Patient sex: M
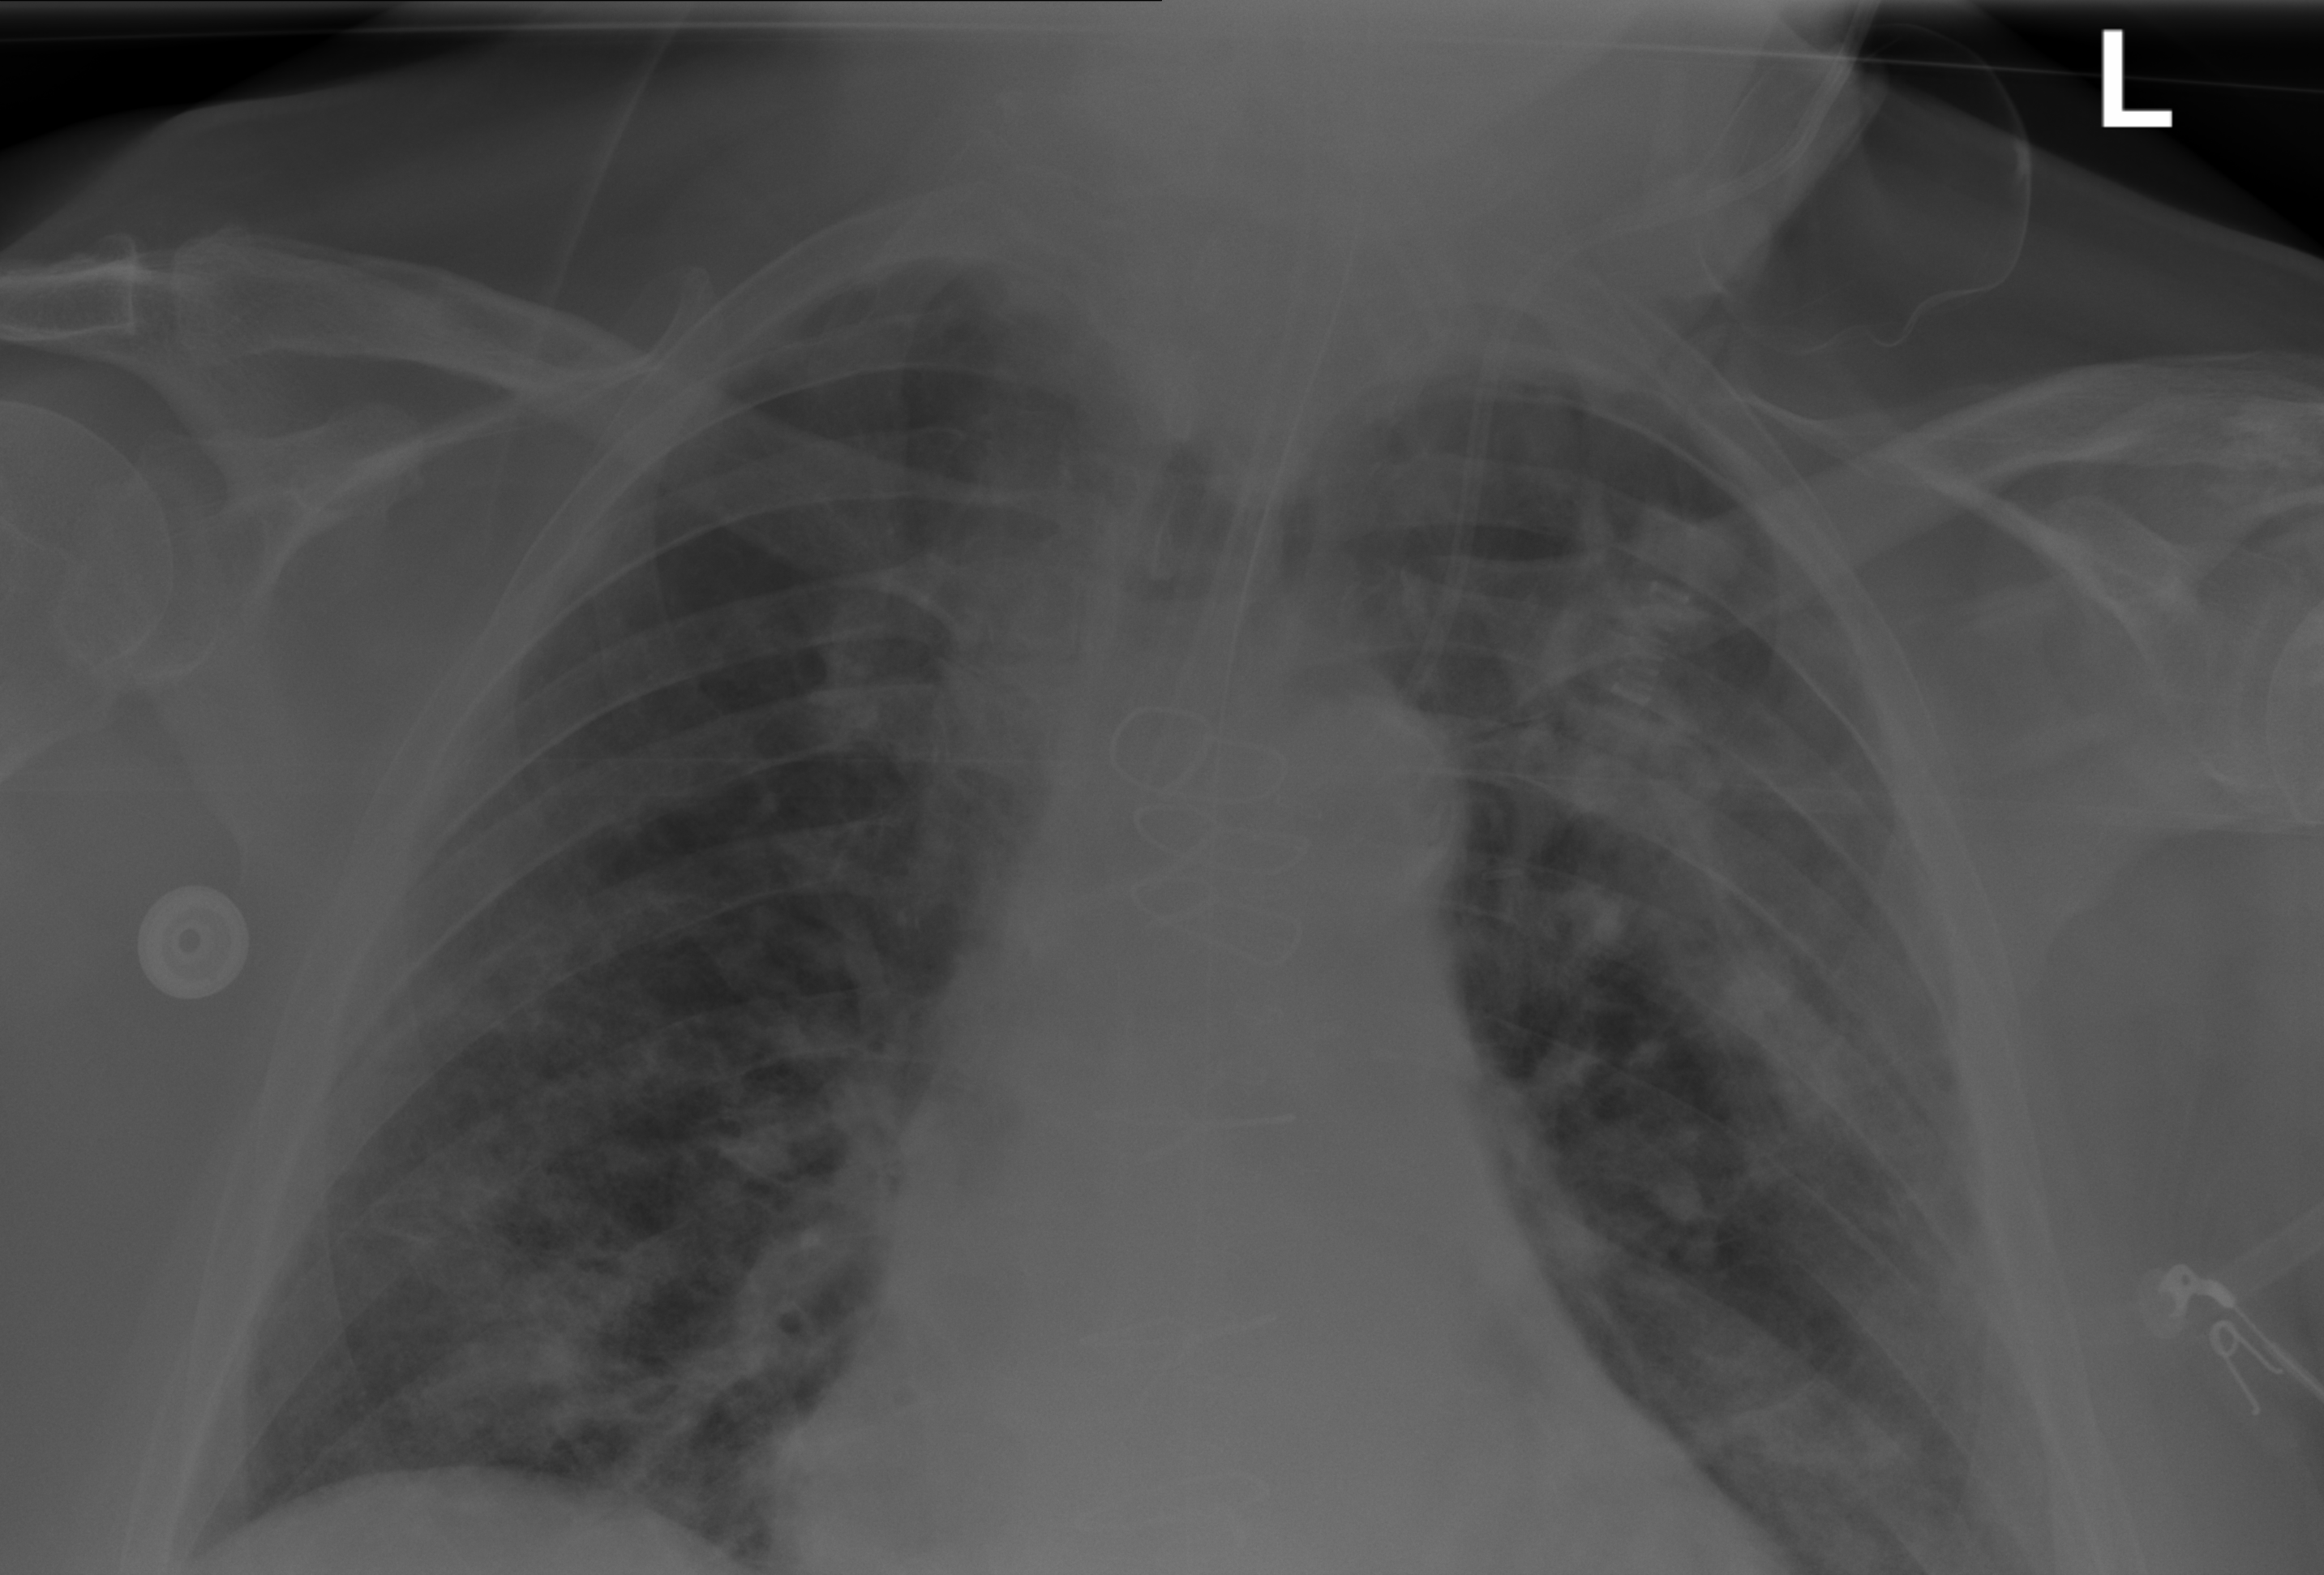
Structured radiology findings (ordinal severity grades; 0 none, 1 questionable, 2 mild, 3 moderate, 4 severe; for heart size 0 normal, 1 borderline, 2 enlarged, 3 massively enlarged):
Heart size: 1
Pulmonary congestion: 2
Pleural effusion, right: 2
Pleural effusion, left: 2
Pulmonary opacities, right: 3
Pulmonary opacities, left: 3
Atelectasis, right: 2
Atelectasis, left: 2